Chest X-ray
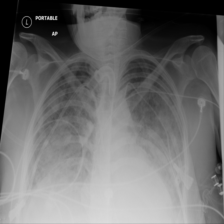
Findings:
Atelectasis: negative
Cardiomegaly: negative
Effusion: negative
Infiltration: positive
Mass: negative
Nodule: negative
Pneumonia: negative
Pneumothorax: negative
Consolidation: negative
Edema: negative
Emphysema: negative
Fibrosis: negative
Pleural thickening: negative
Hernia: negative